Brain MRI, t1w sequence, axial 2D slice.
Patient: age 26, sex F, weight 90 kg, height 1.9 m
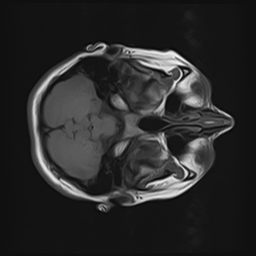